Field crop: maize
Growth stage: 2
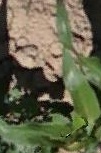
Species: maize